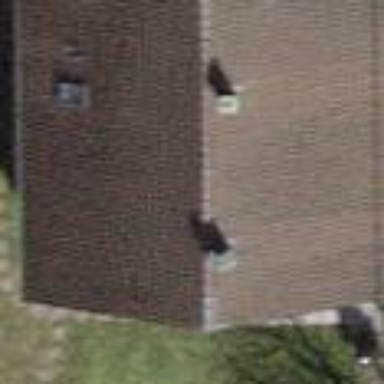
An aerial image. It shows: Building with tile roof.